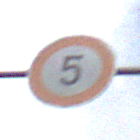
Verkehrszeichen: Geschwindigkeit5
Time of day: MorningAfternoon
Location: Outdoor (RoadRail)
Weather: PartlyCloudy
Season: NotSpecified
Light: Natural